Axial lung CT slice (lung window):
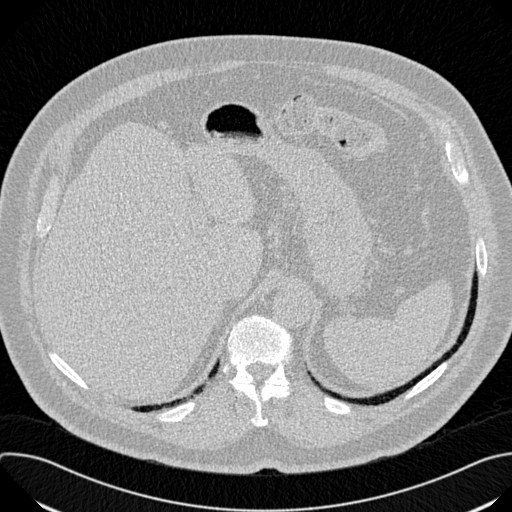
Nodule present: no